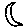
Label: moon